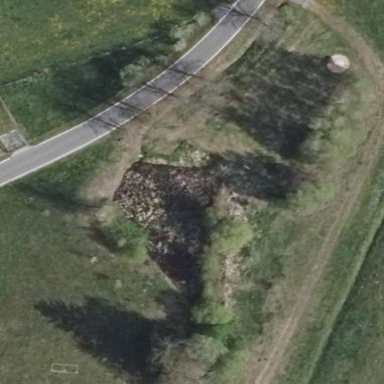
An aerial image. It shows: Pond surrounded by natural water.